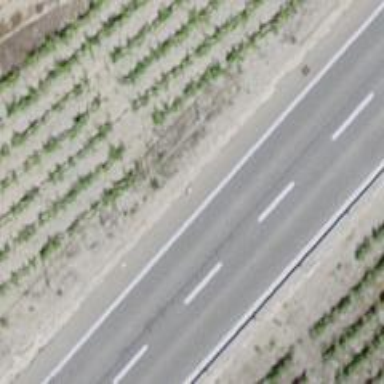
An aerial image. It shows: Asphalt road classified as tertiary.